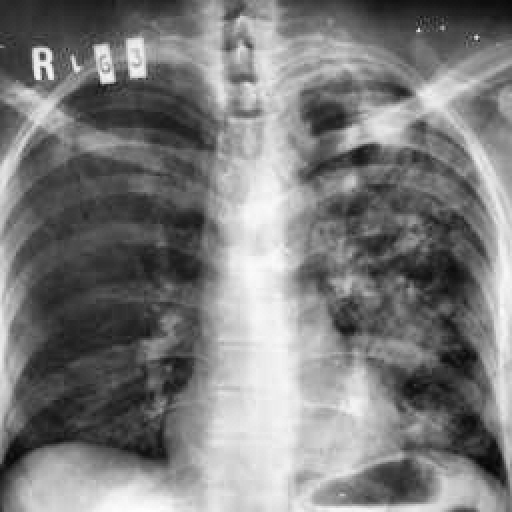
Finding: TUBERCULOSIS